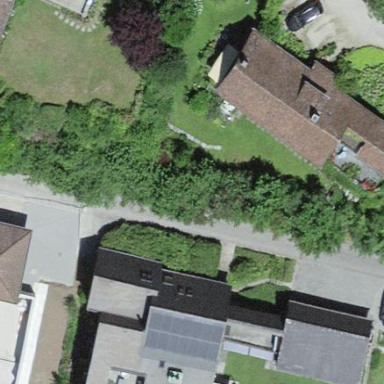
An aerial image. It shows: Residential building.